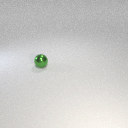
small green metal sphere